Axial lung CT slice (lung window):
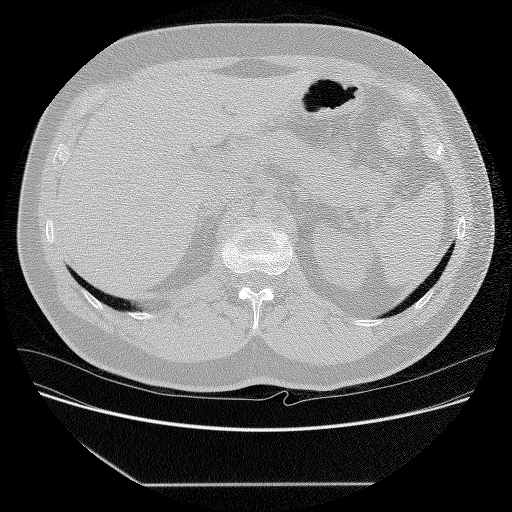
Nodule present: no